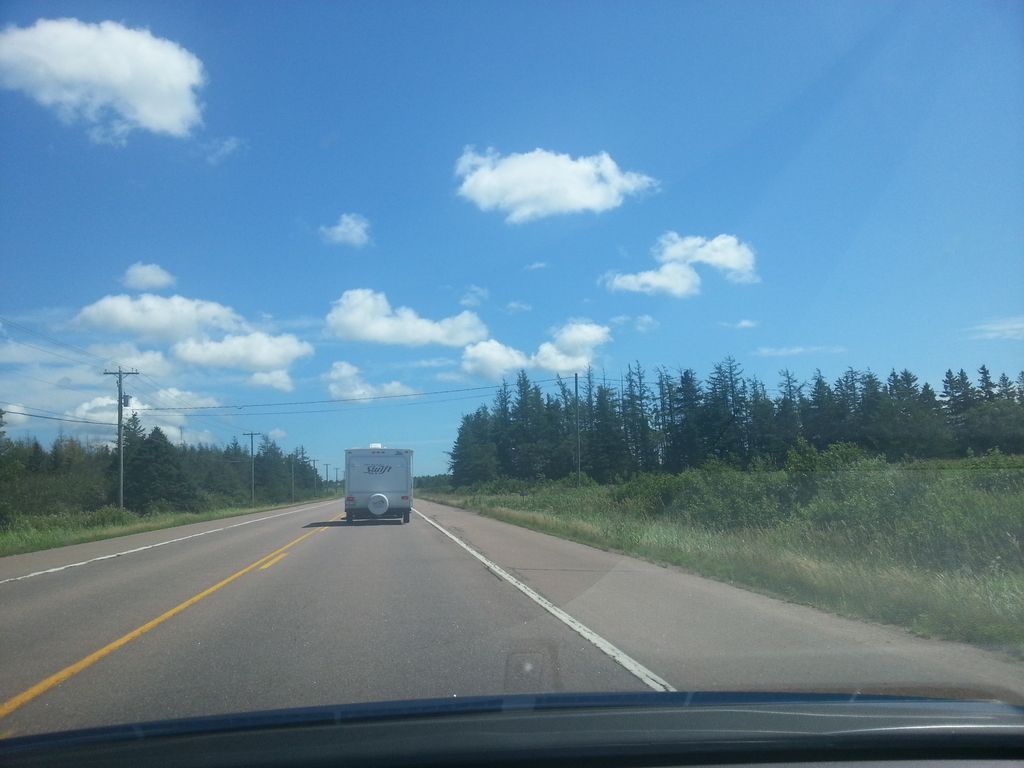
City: charlottetown